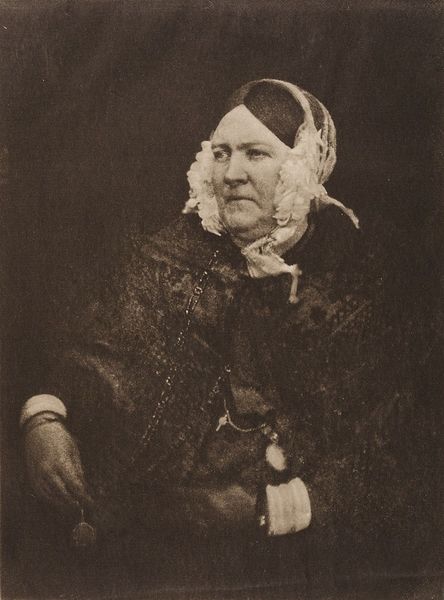
Titel: Old Lady with Eyeglass
Künstler: David Octavius Hill
Standort: Hamburg
Institution: Museum für Kunst und Gewerbe Hamburg
Schlagwörter: frau, haube, kleidung, portrait, figur, kopfbedeckung, foto, fotografie, photographie, photo, karton, monokel, lichtbild, accessoires, japanpapier, bildwerke, heliogravur, angewandte und bildende kunst, hessische systematik, porträt, zubehör, porträtfotografie, porträtphotographie, hüftbild, heliogravüre, photogravüre, fotogravüre